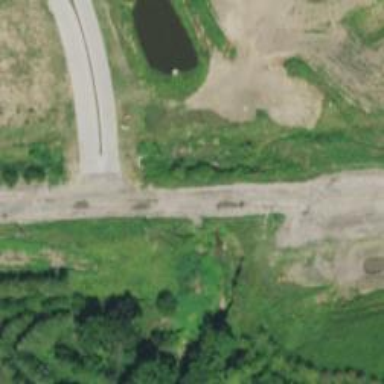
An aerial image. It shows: Culvert tunnel.